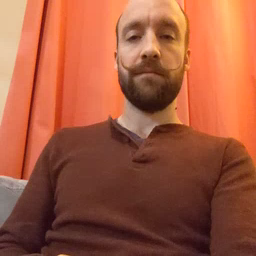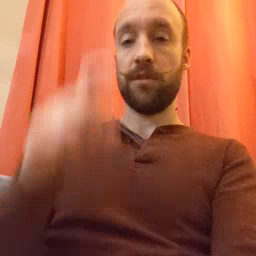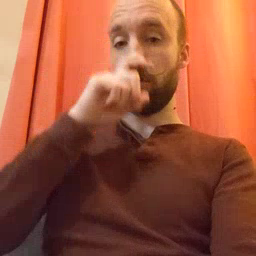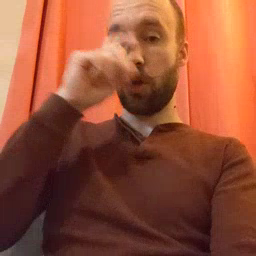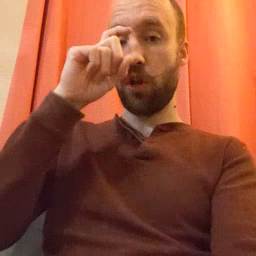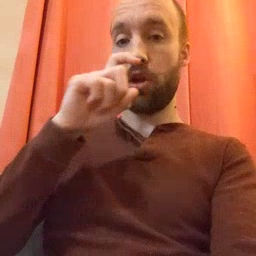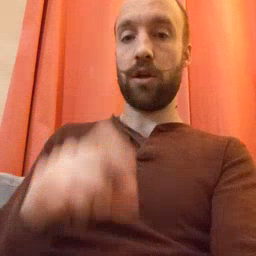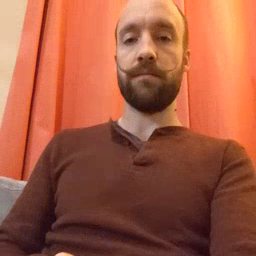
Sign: doll